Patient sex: M
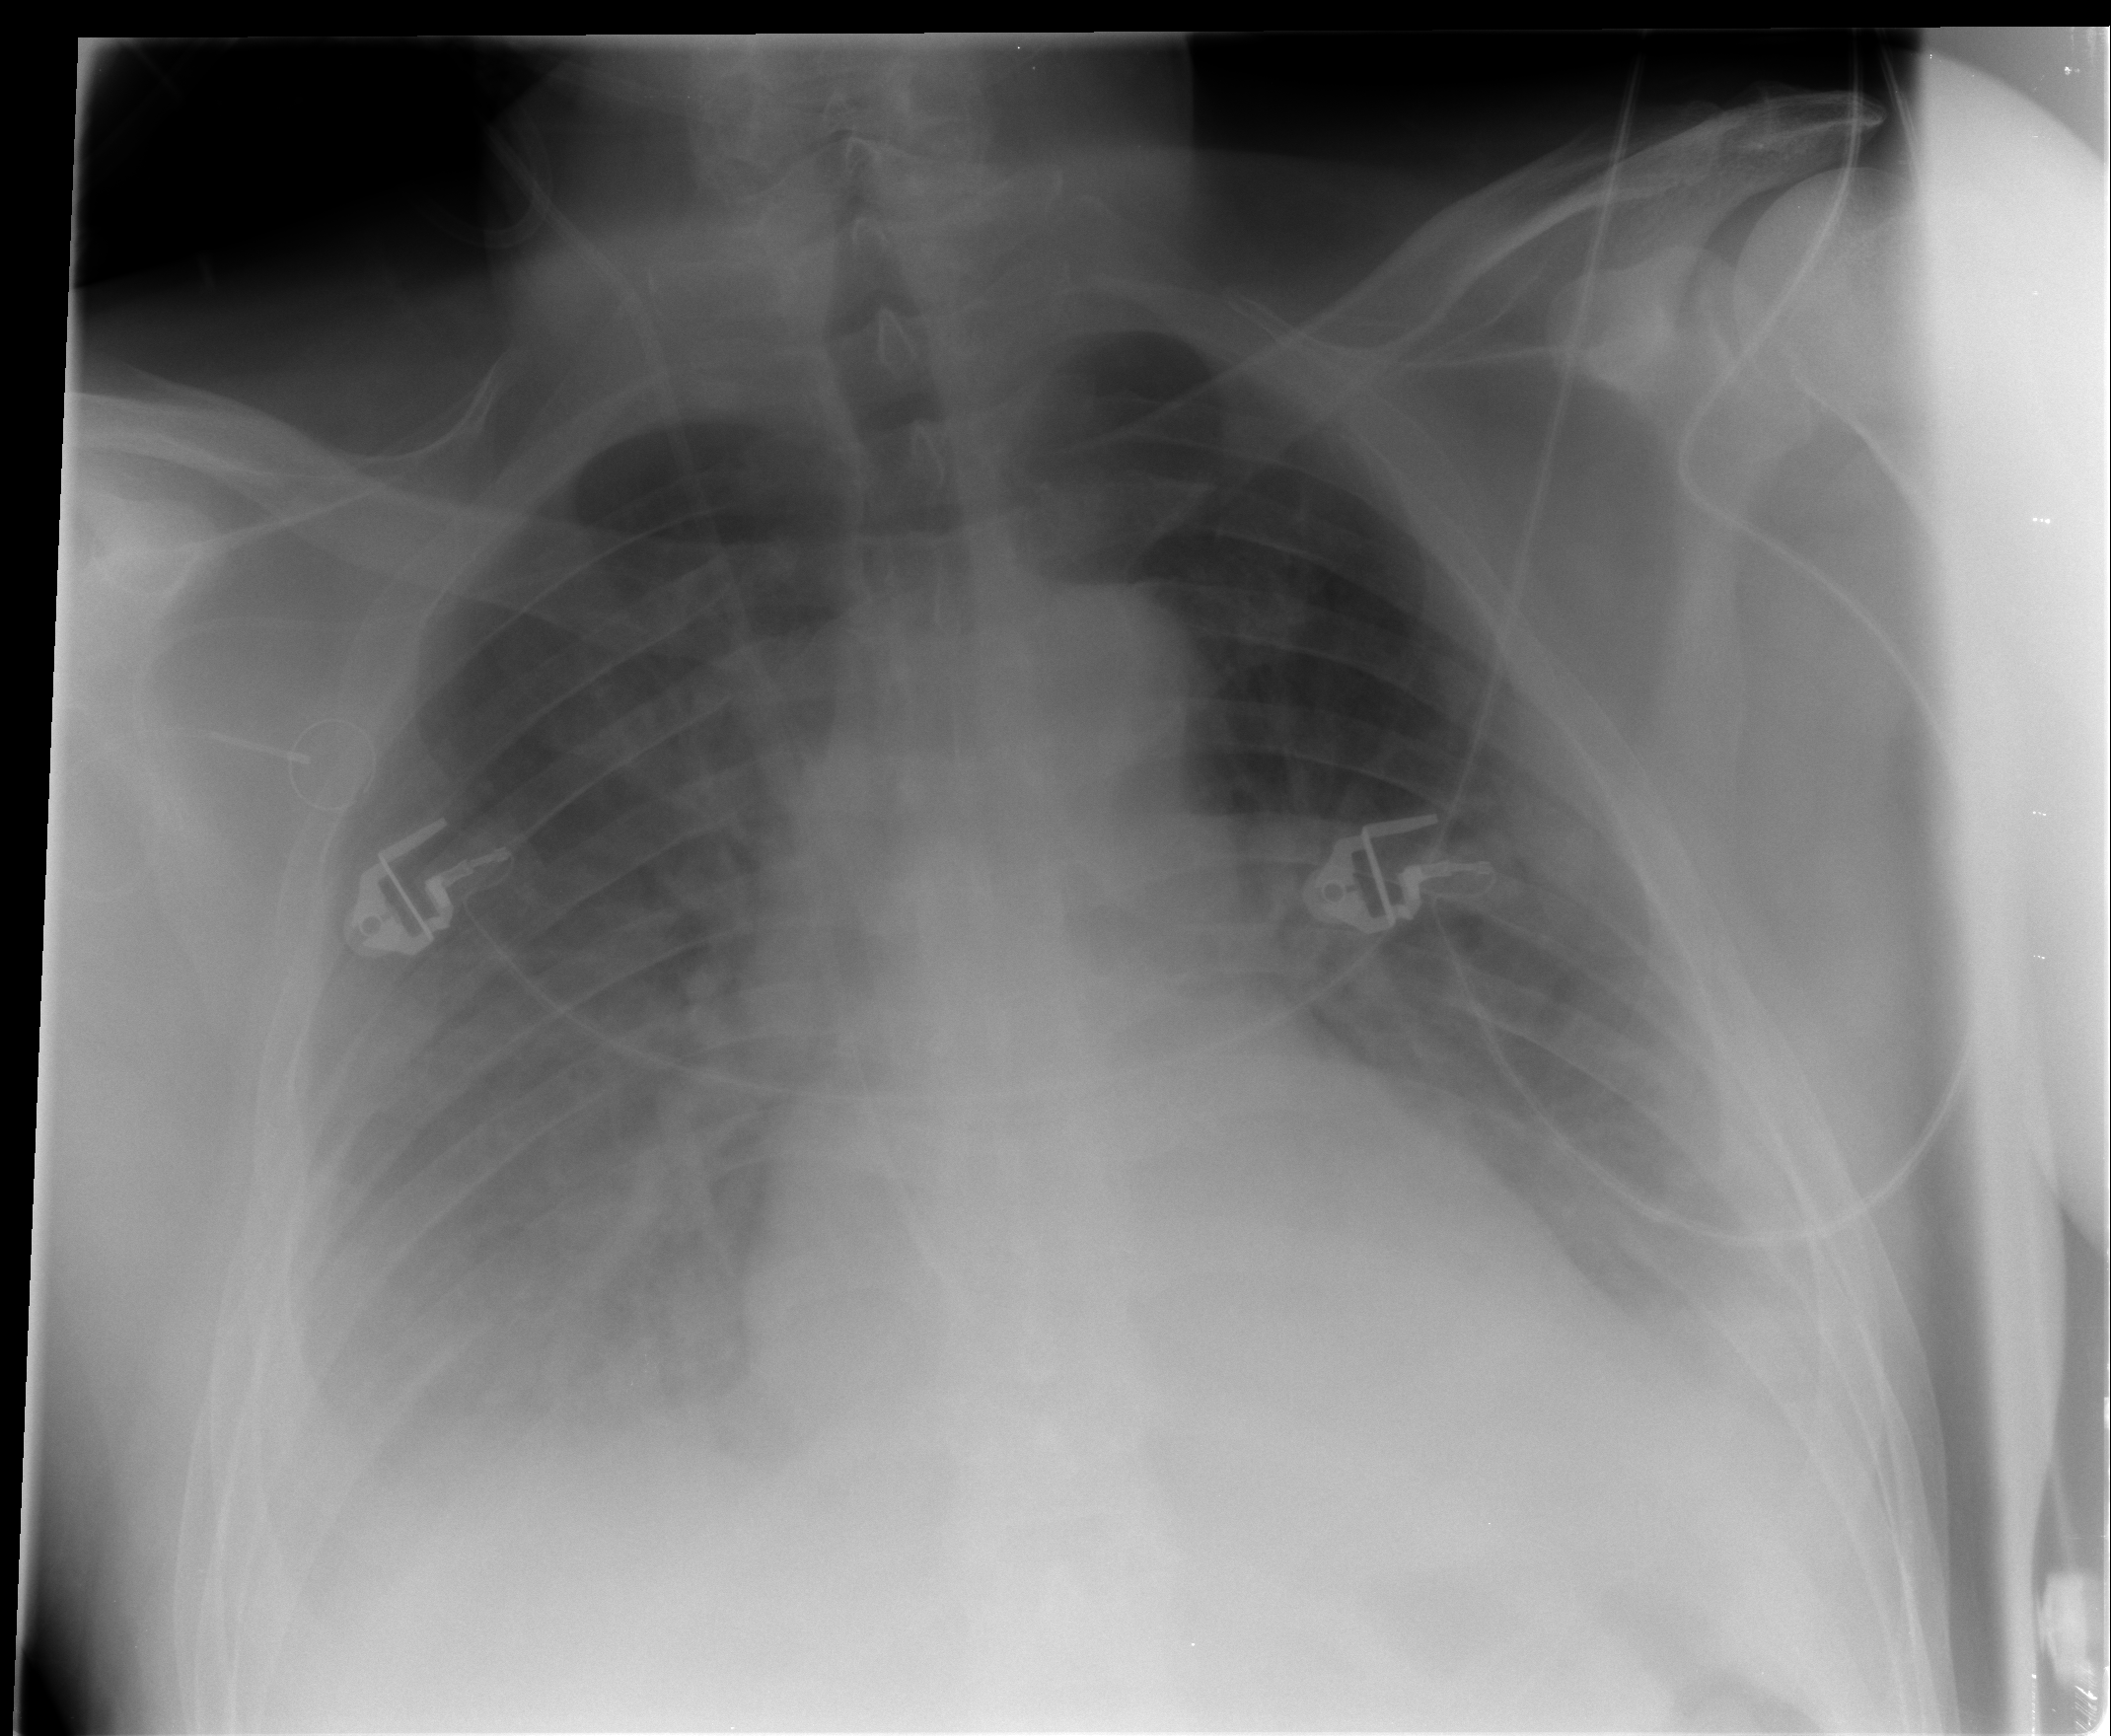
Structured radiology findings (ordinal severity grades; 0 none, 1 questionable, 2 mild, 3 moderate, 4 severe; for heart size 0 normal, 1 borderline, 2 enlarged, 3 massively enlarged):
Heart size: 1
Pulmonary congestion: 0
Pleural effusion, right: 3
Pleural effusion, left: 3
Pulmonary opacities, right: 0
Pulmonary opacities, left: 0
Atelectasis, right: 2
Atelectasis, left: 2